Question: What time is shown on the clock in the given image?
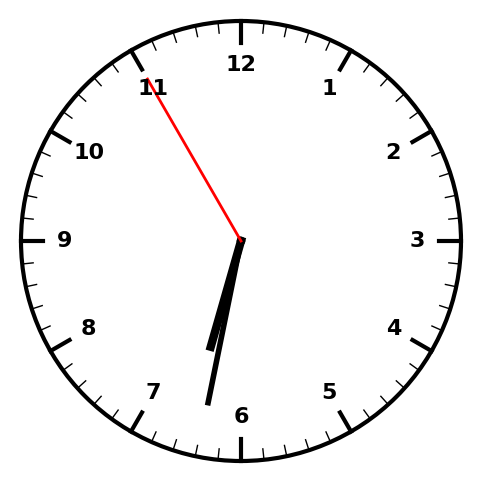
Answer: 06:31:55